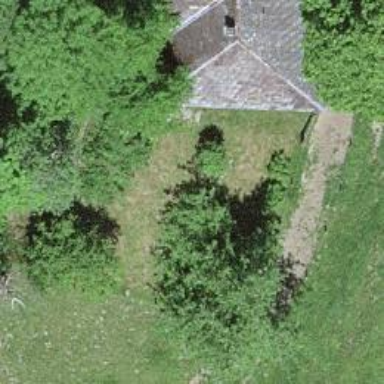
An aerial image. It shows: Isolated dwelling in the countryside.